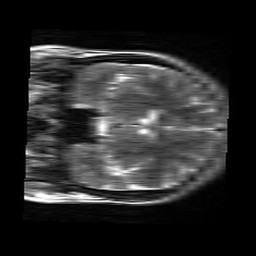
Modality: T2w
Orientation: coronal
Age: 33
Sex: female
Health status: healthy
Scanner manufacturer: siemens
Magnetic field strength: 3 T
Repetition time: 4.01 s
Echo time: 0.116 s